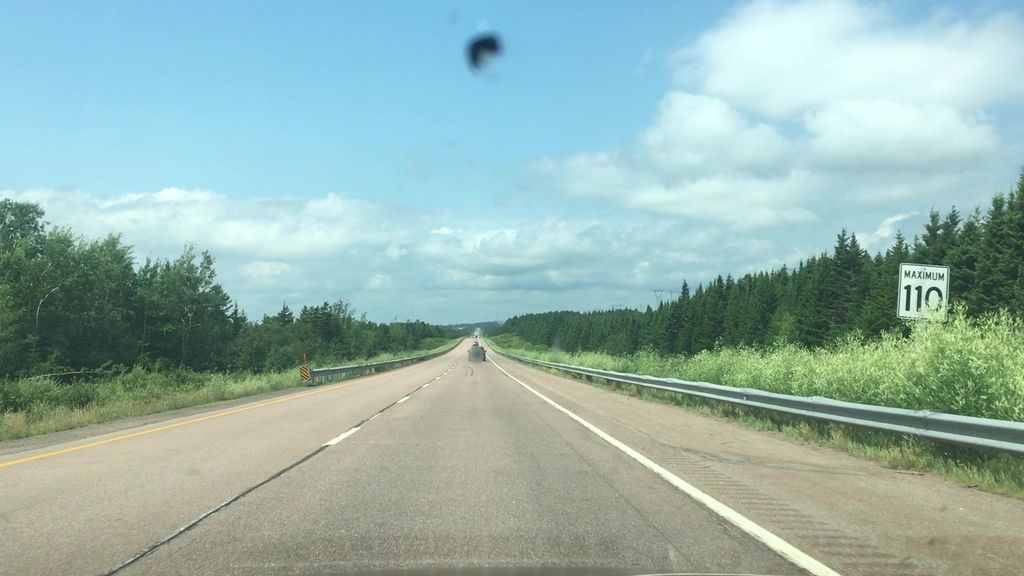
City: charlottetown